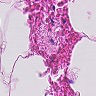
Metastatic tissue present: no